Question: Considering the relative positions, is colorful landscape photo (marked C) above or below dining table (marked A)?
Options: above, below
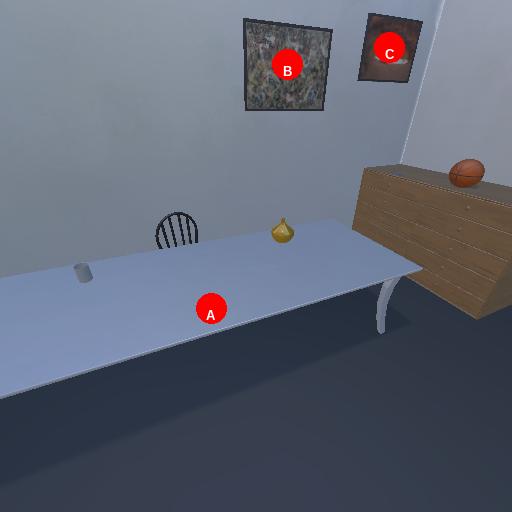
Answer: above